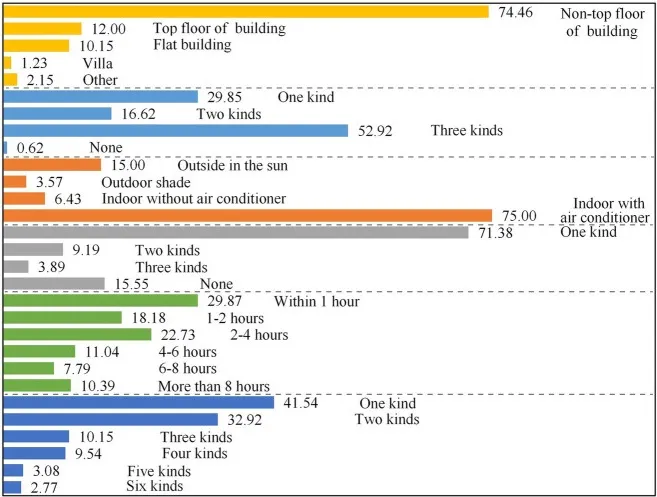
Living and working conditions of the respondents.
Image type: chart (chart)